Question: I have a column A and a column B. In column A, I have (starting in A2) values that go from 1-150 (so ending in A151)
In column B, I have values. I want to get the first value that is above the value in cell Z2 and write out the corresponing value in the A column in cell B153 for column B. Last part is tricky. I only want to write this value if the following 4 values are also above the value in Z2. Is this possible to d?
If this is, I also have the same thing in columns C-Y
Better explanation:
I want to loop through columns B-Y
Inner loop from cells 2-151.
If B2>Z2 but also next 4 sequential cells (B3-B6)>Z2, then copy A2 to B153 and move to next column.
If B2 > Z2 but next 4 are not all > Z2, repeat process with B3.
If B2 < Z2, move to B3.
If none is true copy N/A to B153
Can this be done?
My first attempt:
'''
=INDEX($A$2:$A$151,SUMPRODUCT(MATCH(1,--(B$2:B$151>$Z$2),0)),1)
'''
This takes the first value though. I'm trying to think of a clever way to take the first value only if the second value also meets criteria. From there I'm sure I can expand to 3rd, 4th, 5th, etc.
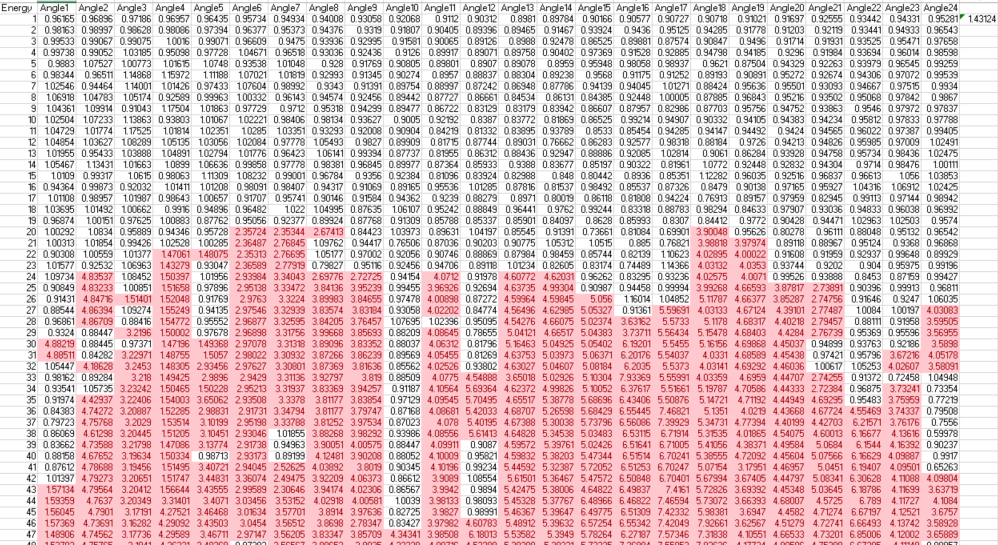
Answer: Something like this:
'''
Sub OutputEnergy()
'y = Columns to check: 2-25
'x = Rows to check: 2-152
'z = check the next 4 cells
Dim x, y, z, check
'Clear the range where we store the #N/A or Energy Outputs
Range("B153:Y153") = vbNullString
For y = 2 To 25
For x = 2 To 152
If Cells(x, y) > Range("Z2") Then 'If value is greater than Z2
check = True 'Let's check the next 4
For z = 1 To 4 'If any of them fail
If Cells(x + z, y) < Range("Z2") Then
check = False 'The check fails
Exit For
End If
Next z
If check = True Then 'If the check doesn't fail
Cells(153, y) = Cells(x, 1) 'Set cell 153 to the energy level
Exit For
End If
End If
Next x 'If no energy level was set - #N/A
If Cells(153, y) = vbNullString Then Cells(153, y) = "#N/A"
Next y
End Sub
'''
Function Usage:
'=OutputEnergy(Range, Threshold, [Number of cells to check], [Using Headers?])'
Basically, give it the range to check, give it a threshold.
The number of cells to check afterwards is 4 by default.
To get the "Energy" it gets the row number (If using headers, it subtracts 1)
'''
Function OutputEnergy(TheRange As Range, Threshold As Variant, Optional NextCells As Integer = 4, Optional OffsetForHeader As Boolean = True) As Variant
Dim c, x, check
For Each c In TheRange
If c.Value > Threshold Then
check = True
For x = 1 To NextCells
If c.Offset(x, 0) < Threshold Then
check = False
Exit For
End If
Next x
If check = True Then
OutputEnergy = IIf(OffsetForHeader, c.Row - 1, c.Row)
Exit Function
End If
End If
Next c
OutputEnergy = CVErr(xlErrNA)
End Function
'''
OutputEnergyToSheet accepts a sheet as a parameter:
'''
Sub OutputEnergyToSheet(TheSheet As String)
'y = Columns to check: 2-25
'x = Rows to check: 2-152
'z = check the next 4 cells
Dim x, y, z, check
'Clear the range where we store the #N/A or Energy Outputs
With Sheets(TheSheet)
.Range("B153:Y153") = vbNullString
For y = 2 To 25
For x = 2 To 152
If .Cells(x, y) > .Range("Z2") Then 'If value is greater than Z2
check = True 'Let's check the next 4
For z = 1 To 5 'If any of them fail
If .Cells(x + z, y) < .Range("Z2") Then
check = False 'The check fails
Exit For
End If
Next z
If check = True Then 'If the check doesn't fail
.Cells(153, y) = Int(.Cells(x, 1)) 'Set cell 153 to the energy level
Exit For
End If
End If
Next x 'If no energy level was set - #N/A
If .Cells(153, y) = vbNullString Then .Cells(153, y) = "#N/A"
Next y
End With
End Sub
'''
OutputEnergyToAllSheets loops through each sheet and calls the new sub:
'''
Sub OutputEnergyToAllSheets()
Dim w
For Each w In ThisWorkbook.Worksheets
If Not InStr(w.Name, "Total") > 0 And Not InStr(w.Name, "eV") > 0 Then
OutputEnergyToSheet w.Name
End If
Next w
End Sub
'''